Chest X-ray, PA view. Patient: 30 years old, sex M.
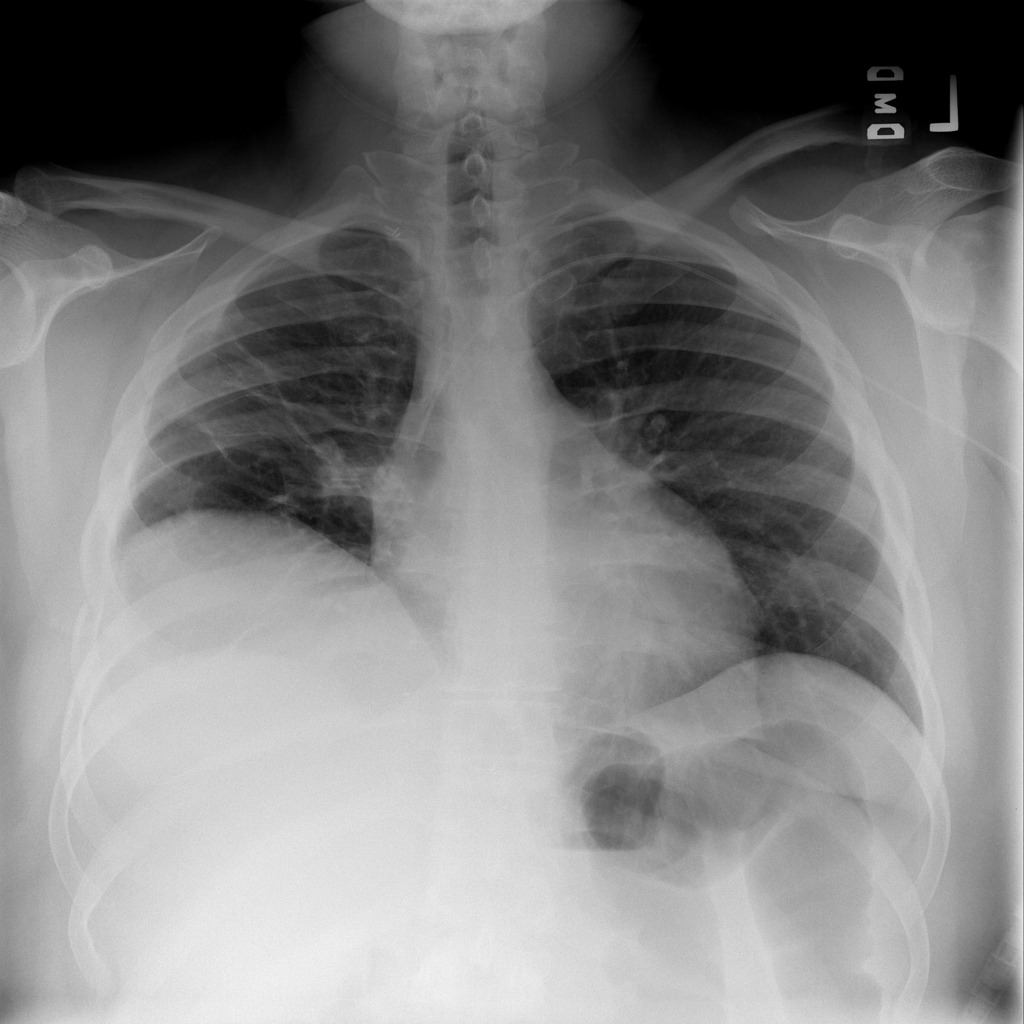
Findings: Atelectasis